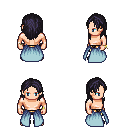
a pixel art fantasy rpg character, male body template, human, light skin, overskirt, gold greaves, raven long hairstyle, bracelets, black shoes, four views (front, back, left, right), 2x2 character sprite sheet, small pixel art, hard edges, no anti-aliasing